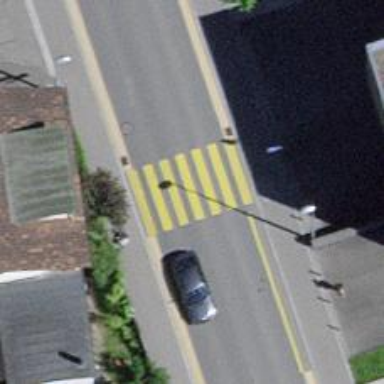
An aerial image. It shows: Zebra crossing on the road.